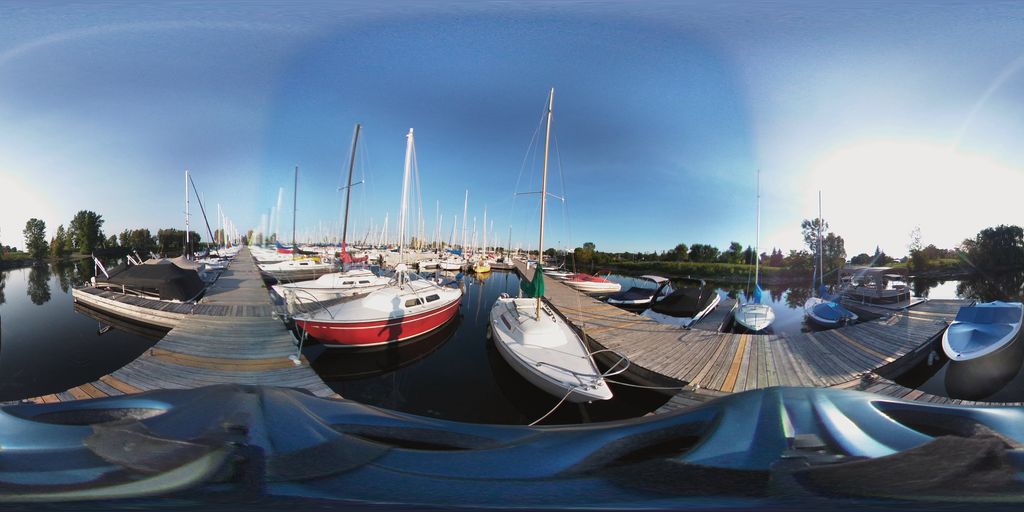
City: ottawa-gatineau